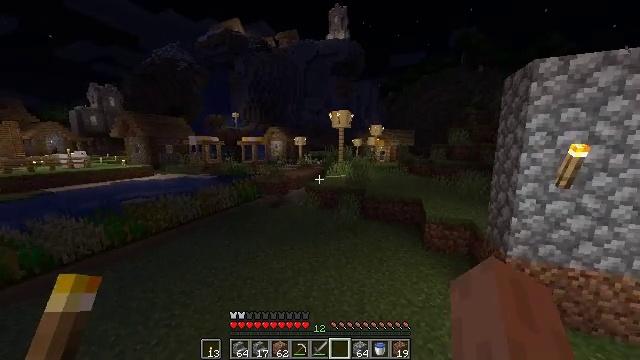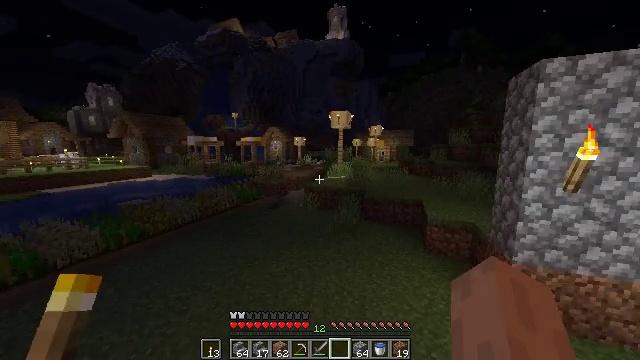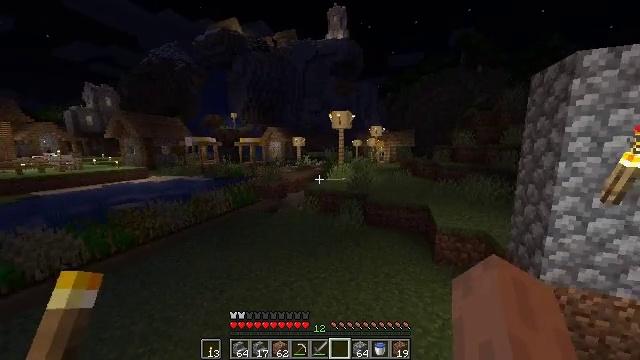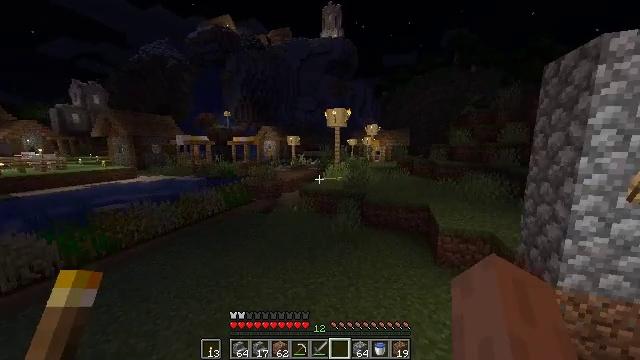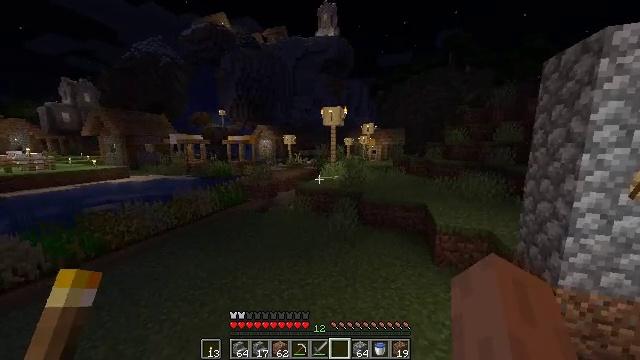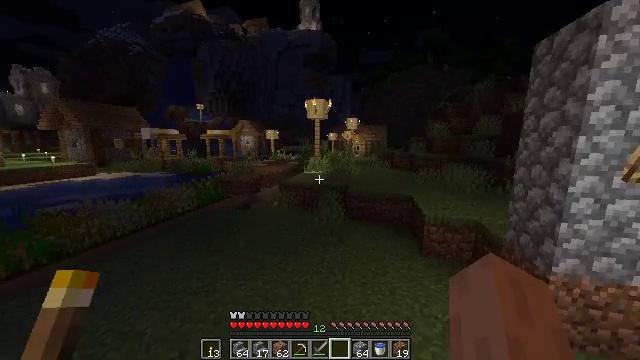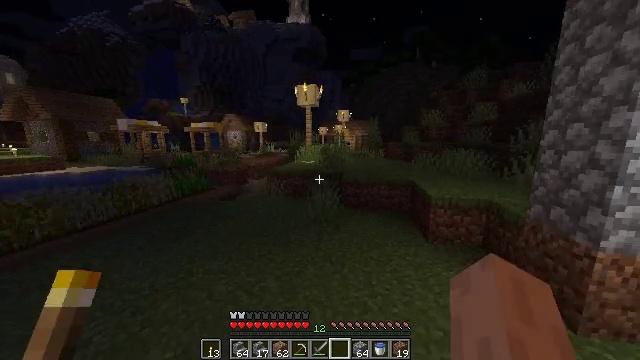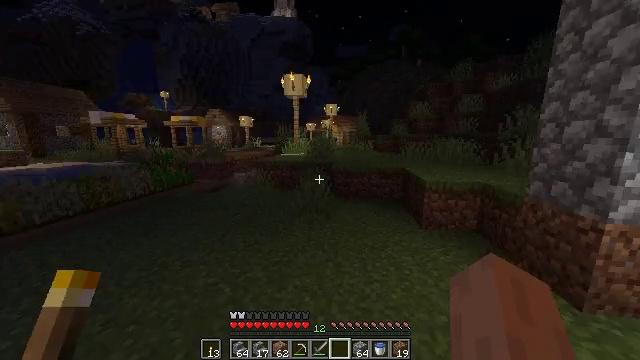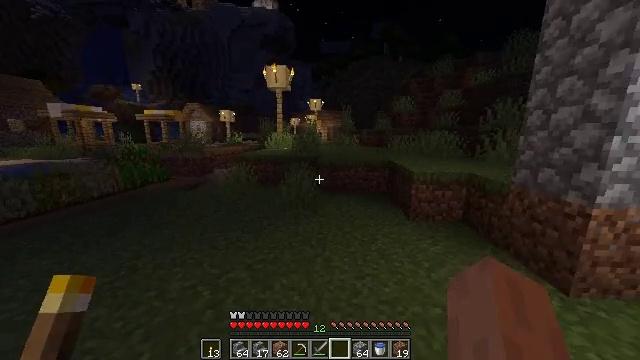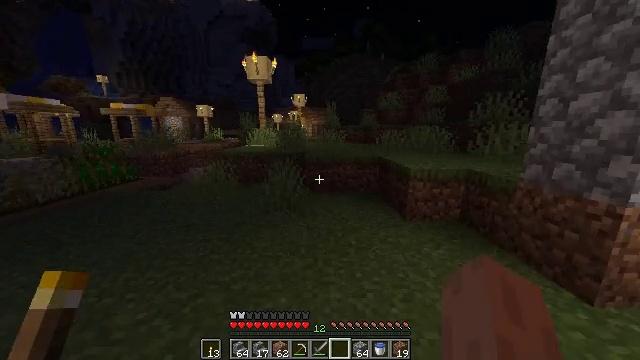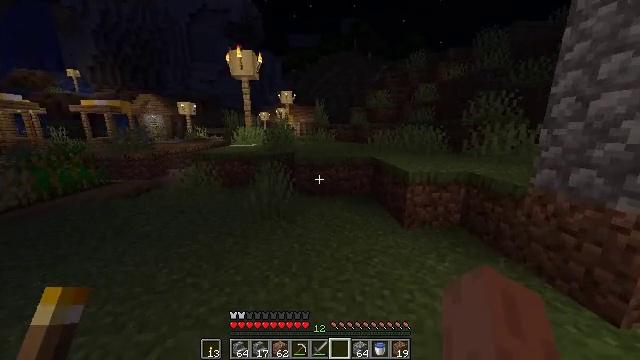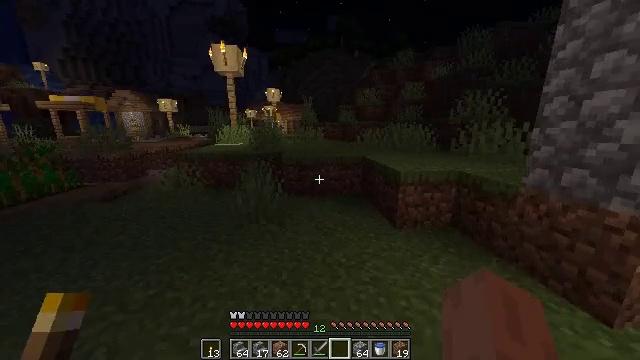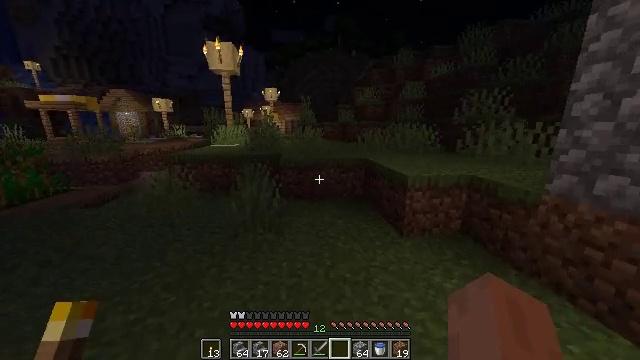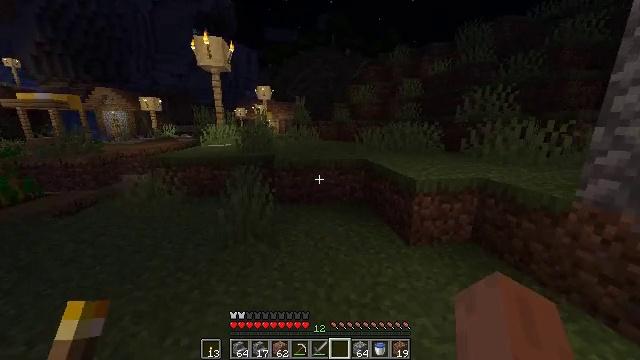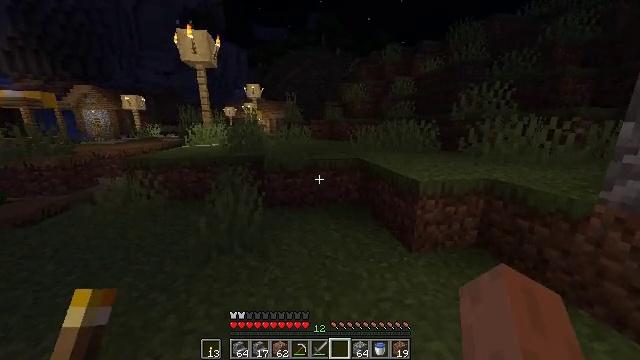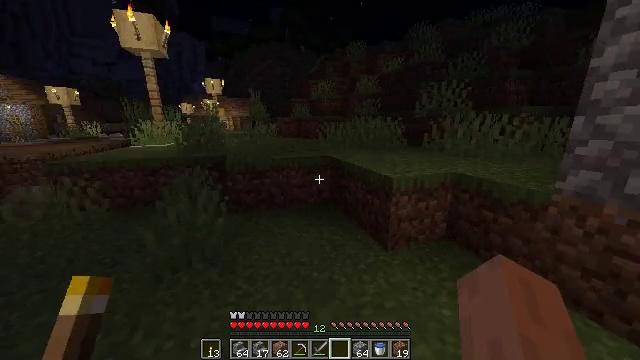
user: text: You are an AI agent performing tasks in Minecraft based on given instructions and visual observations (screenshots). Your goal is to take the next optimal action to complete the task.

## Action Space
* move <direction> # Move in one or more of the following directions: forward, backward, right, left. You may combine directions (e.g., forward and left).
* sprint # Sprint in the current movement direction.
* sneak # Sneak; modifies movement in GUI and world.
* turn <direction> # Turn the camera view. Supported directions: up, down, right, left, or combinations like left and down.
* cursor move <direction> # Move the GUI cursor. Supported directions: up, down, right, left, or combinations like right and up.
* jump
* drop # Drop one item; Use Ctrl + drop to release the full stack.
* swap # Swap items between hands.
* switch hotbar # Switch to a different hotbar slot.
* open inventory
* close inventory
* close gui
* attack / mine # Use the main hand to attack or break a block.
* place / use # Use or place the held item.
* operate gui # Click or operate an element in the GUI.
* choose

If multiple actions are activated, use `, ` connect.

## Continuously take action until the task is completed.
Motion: motion action
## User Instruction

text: Break the iron door.
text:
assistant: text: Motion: move forward, sprint, attack / mine, jump
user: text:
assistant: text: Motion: move forward, sprint, attack / mine, jump
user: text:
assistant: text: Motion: move forward, sprint, turn right, attack / mine, jump
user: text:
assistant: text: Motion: move forward, sprint, turn right, attack / mine, jump
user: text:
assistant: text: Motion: move forward, sprint, turn right, attack / mine
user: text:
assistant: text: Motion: move forward, sprint, turn right, attack / mine
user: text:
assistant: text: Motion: move forward, sprint, turn right, attack / mine
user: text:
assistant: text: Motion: move forward, sprint, turn right, attack / mine
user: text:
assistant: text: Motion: move forward, sprint, turn right, attack / mine
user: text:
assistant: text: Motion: move forward, sprint, turn right, attack / mine
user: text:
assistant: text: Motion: move forward, sprint, turn right, attack / mine
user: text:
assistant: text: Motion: move forward, sprint, attack / mine
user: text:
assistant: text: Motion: move forward, sprint, turn right, attack / mine
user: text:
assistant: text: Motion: move forward, sprint, turn right, attack / mine
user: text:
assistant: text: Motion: move forward, sprint, turn right, attack / mine
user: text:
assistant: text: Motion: move forward, sprint, turn right, attack / mine
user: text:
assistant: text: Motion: move forward, sprint, turn right, attack / mine
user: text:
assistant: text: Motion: move forward, sprint, turn right, attack / mine
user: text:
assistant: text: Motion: move forward, sprint, turn right, attack / mine
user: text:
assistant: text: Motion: move forward, sprint, turn right, attack / mine
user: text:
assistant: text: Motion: move forward, sprint, turn right, attack / mine, jump
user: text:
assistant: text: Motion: move forward, sprint, turn right, attack / mine, jump
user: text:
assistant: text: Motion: move forward, sprint, turn right, attack / mine, jump
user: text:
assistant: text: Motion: move forward, sprint, turn right, attack / mine, jump
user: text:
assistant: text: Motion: move forward, sprint, turn right, attack / mine, jump
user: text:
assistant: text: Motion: move forward, sprint, turn right, attack / mine, jump
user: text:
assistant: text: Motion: move forward, sprint, turn right, attack / mine
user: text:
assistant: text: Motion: move forward, sprint, turn right and up, attack / mine
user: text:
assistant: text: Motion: move forward, sprint, turn right and up, attack / mine
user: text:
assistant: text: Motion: move forward, sprint, turn right and up, attack / mine